Interaction volume radius: 5 \u00c5
Interaction volume height: 35 \u00c5
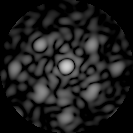
Disorder parameter: 0.4194